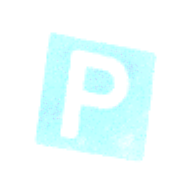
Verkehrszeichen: Parken
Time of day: Midday
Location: Outdoor (Nature)
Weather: PartlyCloudy
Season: NotSpecified
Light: Natural